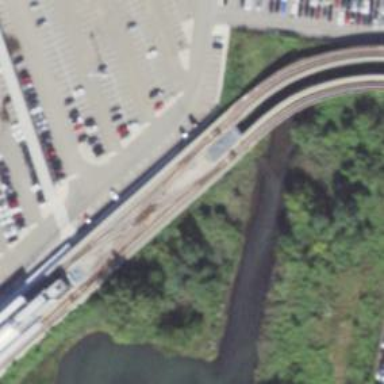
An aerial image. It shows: Bridge for light rail electrified railway.